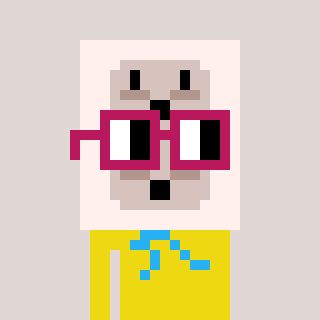
a pixel art character with square dark red glasses, a outlet-shaped head and a yellow-colored body on a warm background